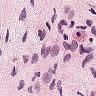
Metastatic tissue present: no